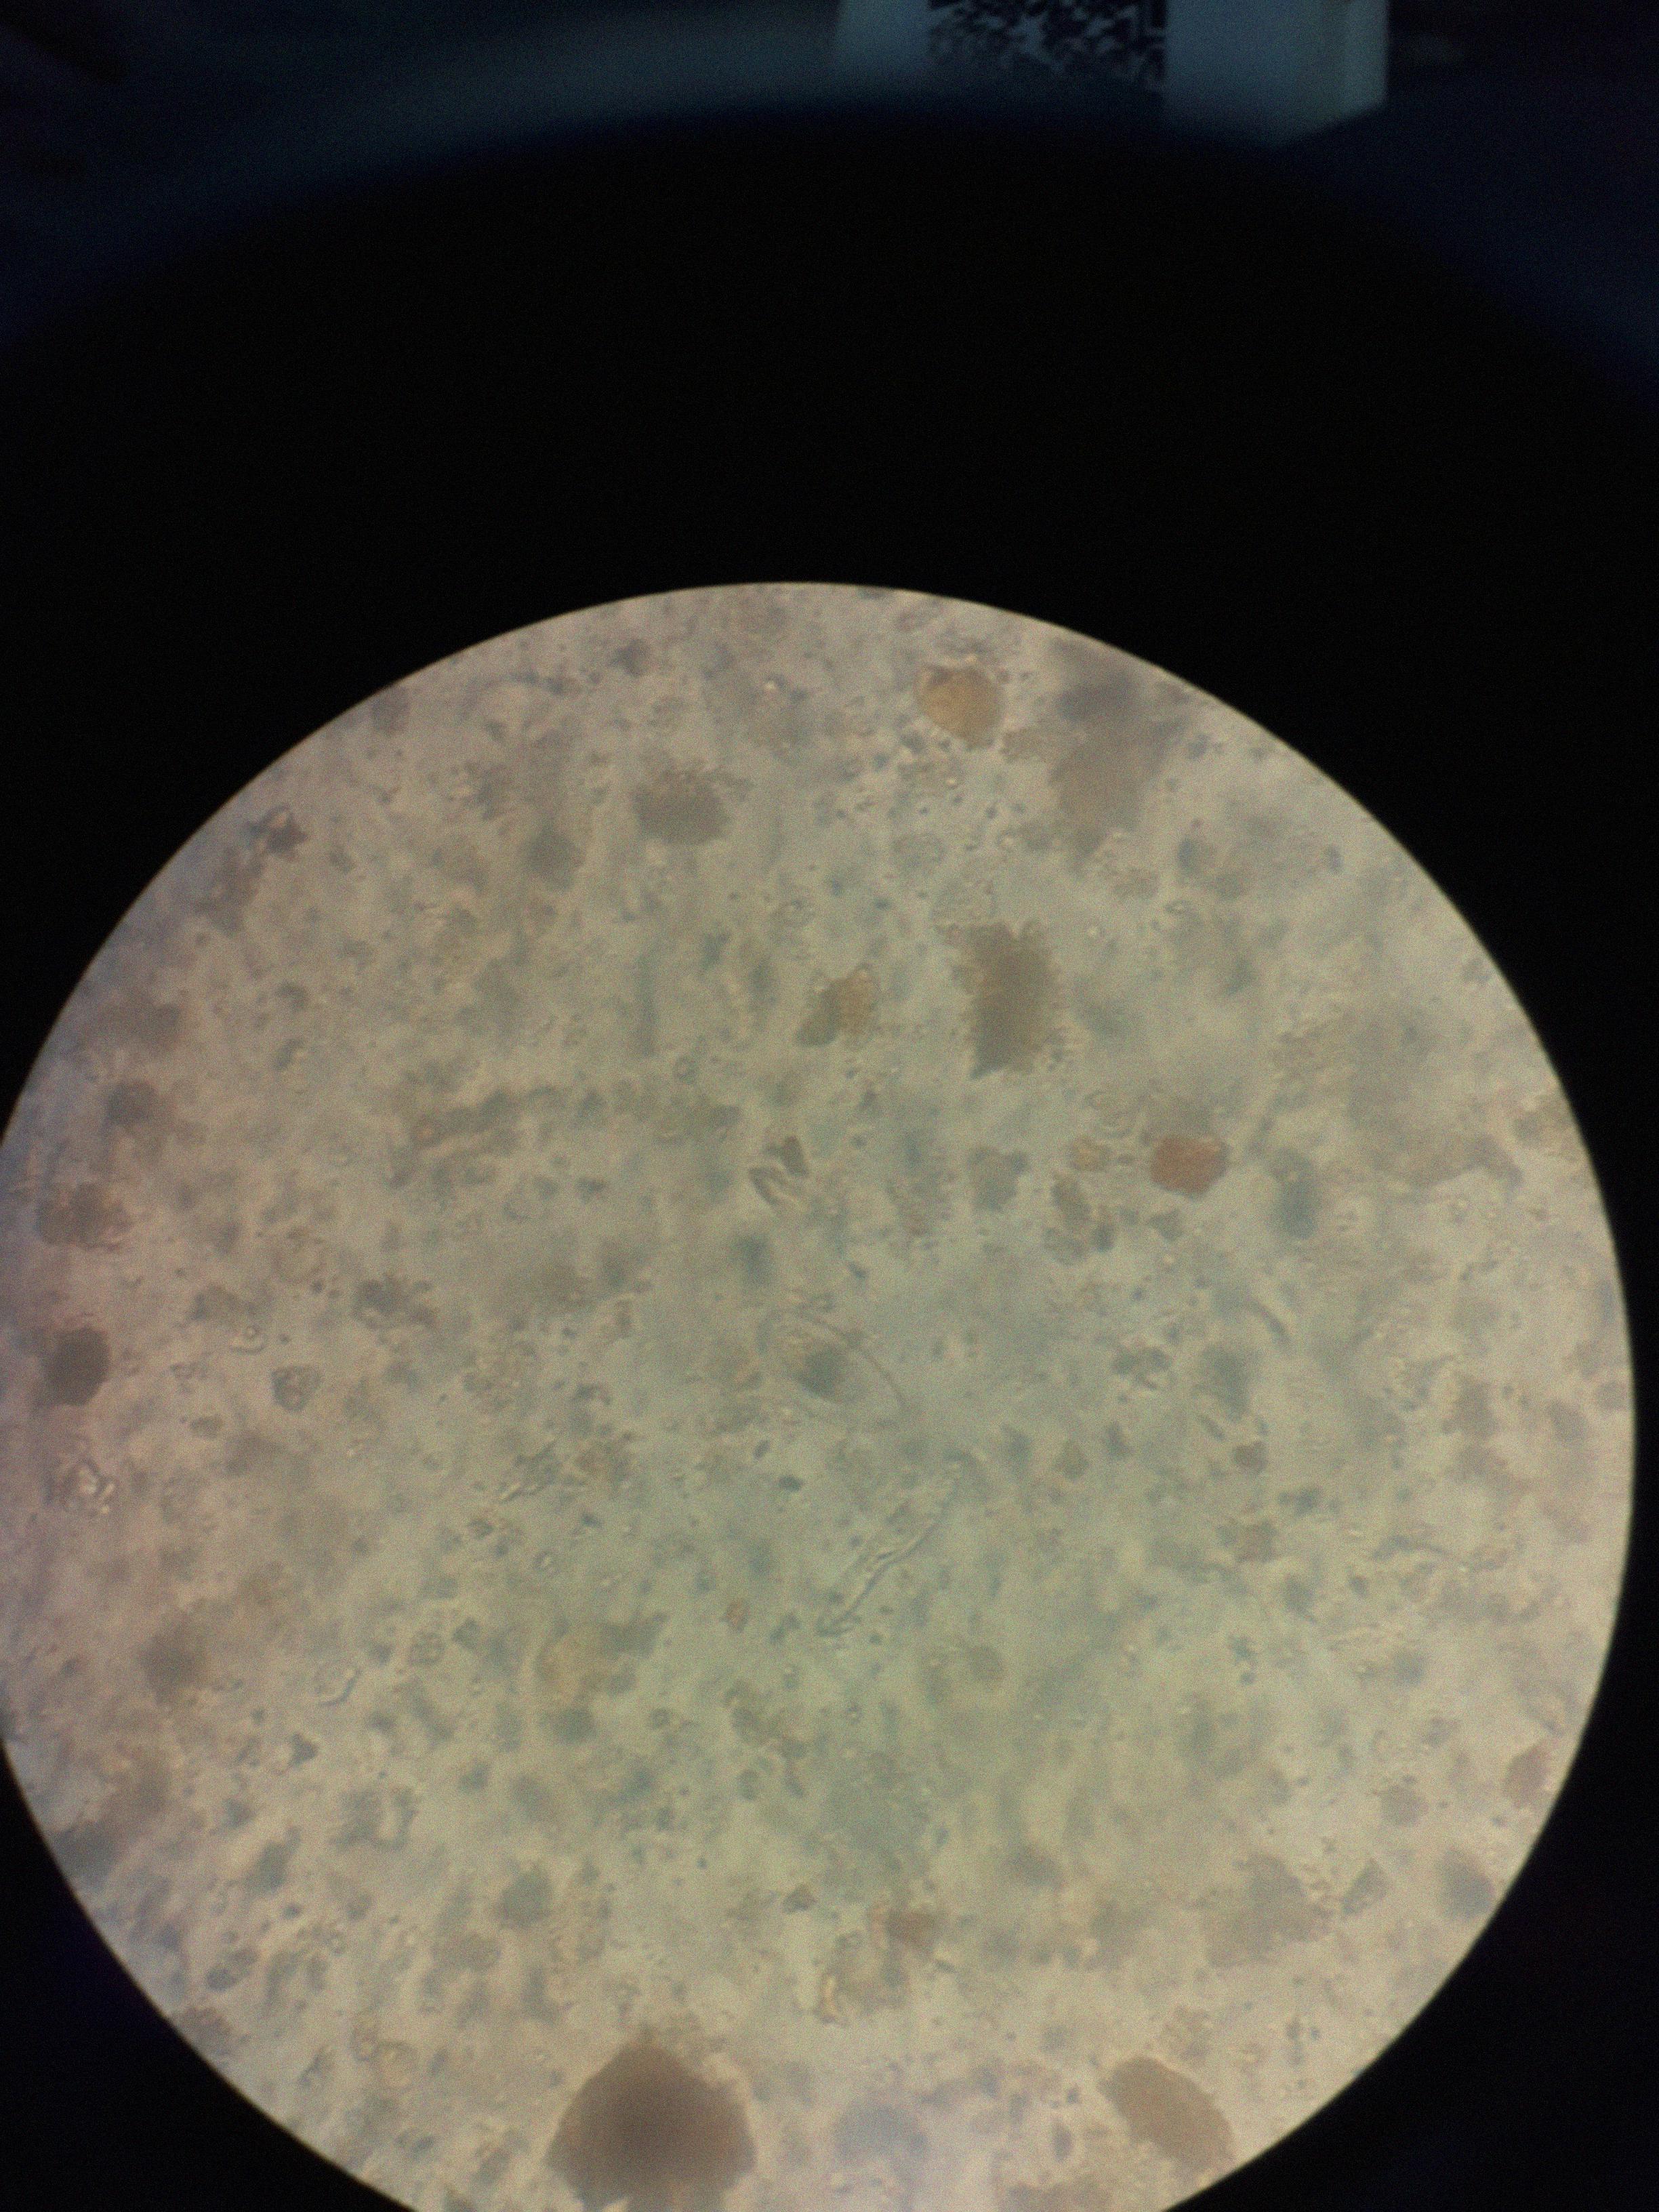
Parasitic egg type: Enterobius vermicularis